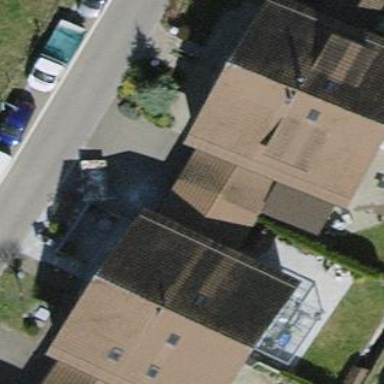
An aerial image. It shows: Building with tiled roof.